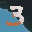
Label: 3